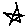
Label: star